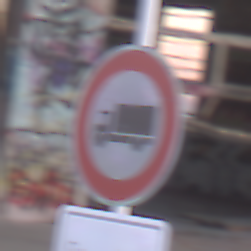
Verkehrszeichen: VerbotFuerKraftfahrzeugeUeberDreiKommaFuenfTonnen
Zusatzzeichen unten: ZeitangabenMitBeschraenkungAufWochentage8
Umgebung: Outdoor, Suburban
Tageszeit: SunriseSunset
Wetter: PartlyCloudy
Licht: Natural
Jahreszeit: NotSpecified
Kontrast: LowContrast